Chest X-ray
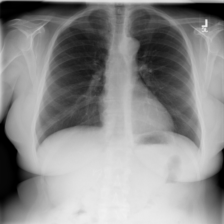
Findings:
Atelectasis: negative
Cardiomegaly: negative
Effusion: negative
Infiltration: negative
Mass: negative
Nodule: negative
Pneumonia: negative
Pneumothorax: negative
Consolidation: negative
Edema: negative
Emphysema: negative
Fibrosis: negative
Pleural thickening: negative
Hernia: negative